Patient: sex F, age 56
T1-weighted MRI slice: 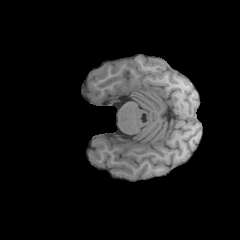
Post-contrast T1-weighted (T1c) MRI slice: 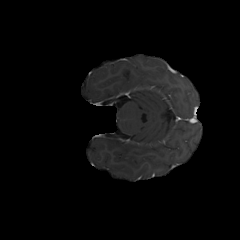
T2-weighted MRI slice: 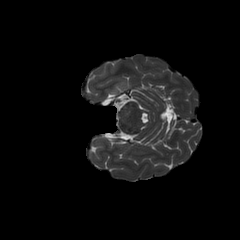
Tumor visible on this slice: no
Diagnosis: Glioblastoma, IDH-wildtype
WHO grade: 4